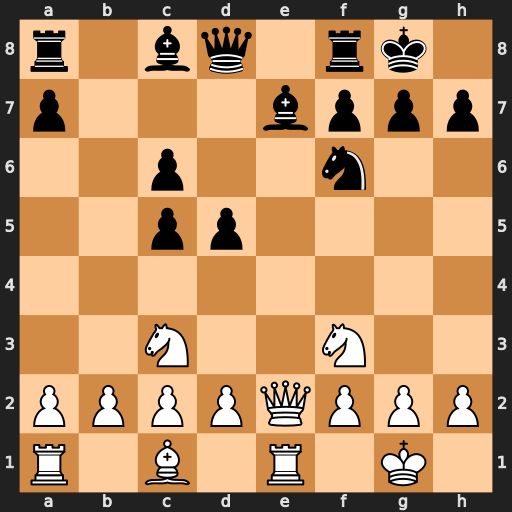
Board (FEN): r1bq1rk1/p3bppp/2p2n2/2pp4/8/2N2N2/PPPPQPPP/R1B1R1K1
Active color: w
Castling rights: -
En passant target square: -
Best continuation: Qxe7 Qxe7 Rxe7